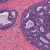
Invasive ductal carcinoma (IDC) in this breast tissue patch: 0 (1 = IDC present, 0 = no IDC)